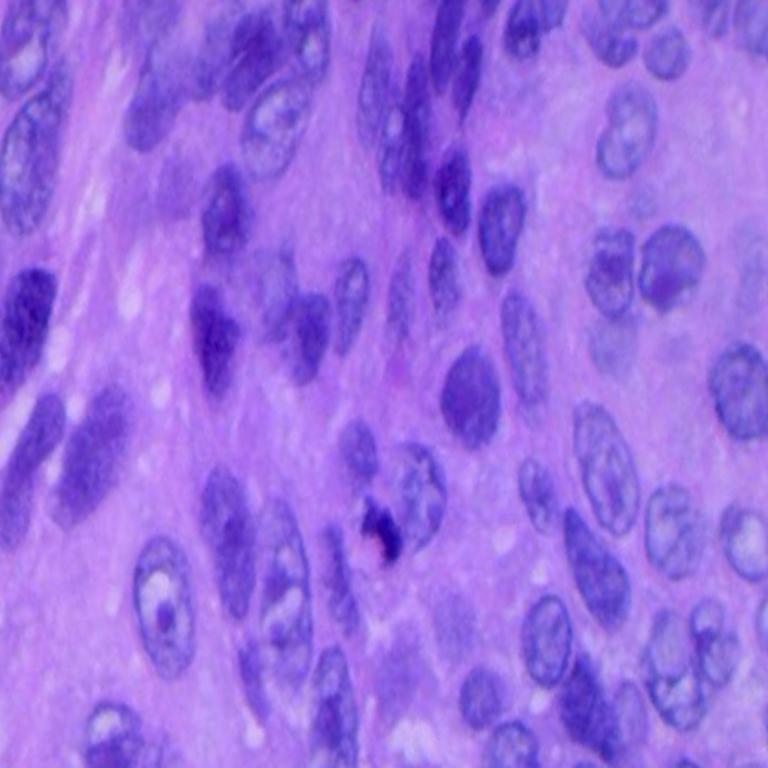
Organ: lung
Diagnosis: squamous carcinomas